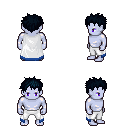
a pixel art fantasy rpg character, male body template, dark elf, purple skin, white trimmed cape, white pants, raven bedhead hairstyle, four views (front, back, left, right), 2x2 character sprite sheet, small pixel art, hard edges, no anti-aliasing